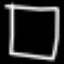
Label: square